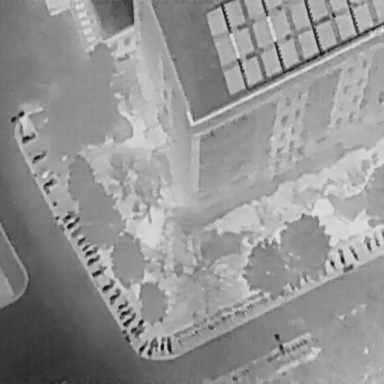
There are 23 Bicycles in the infrared image.